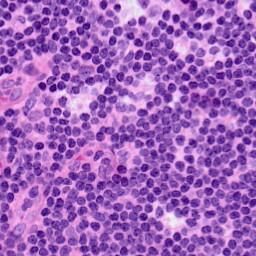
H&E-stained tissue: LymphNode